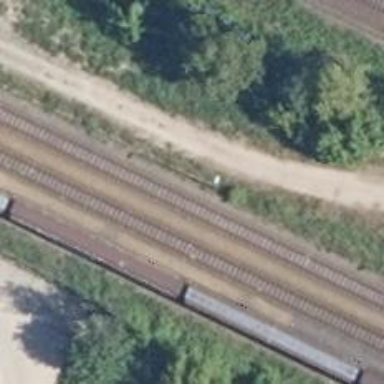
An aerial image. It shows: Railway yard.